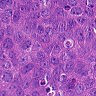
Metastatic tissue present: yes